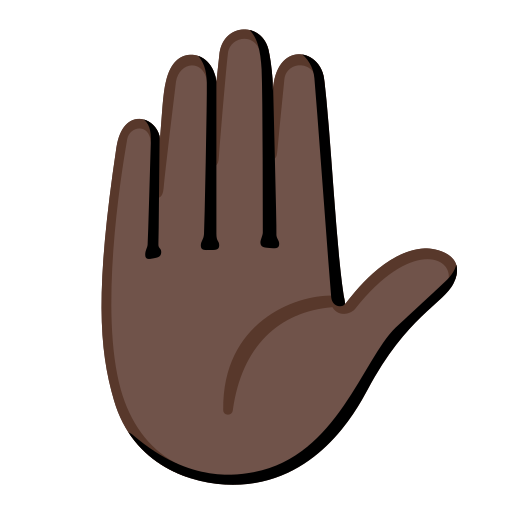
Emoji: ✋🏿